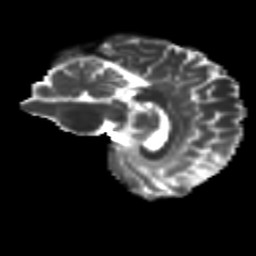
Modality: T2w
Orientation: sagittal
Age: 25
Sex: male
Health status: healthy
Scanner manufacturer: siemens
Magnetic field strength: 3 T
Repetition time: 8.6 s
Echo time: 0.095 s